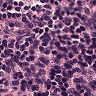
Metastatic tissue present: no